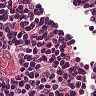
Metastatic tissue present: no